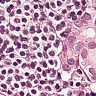
Metastatic tissue present: yes